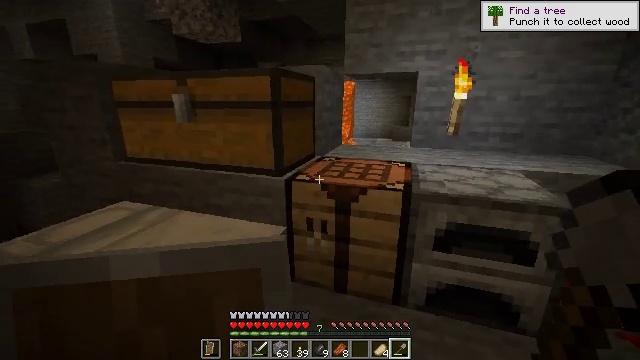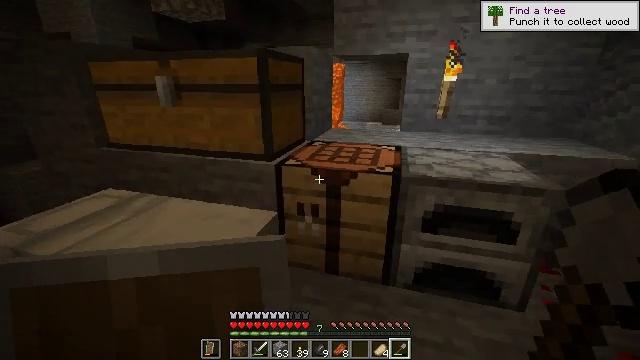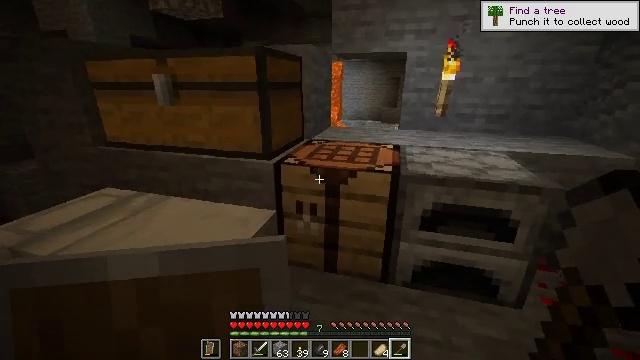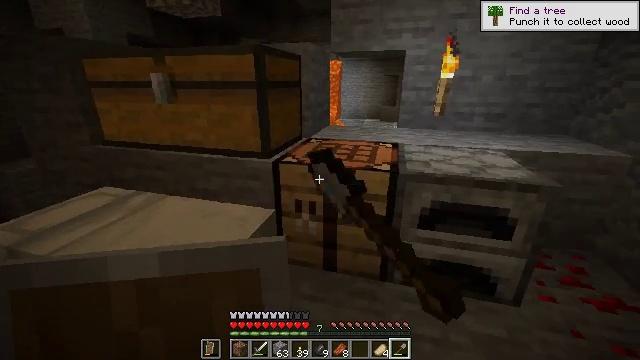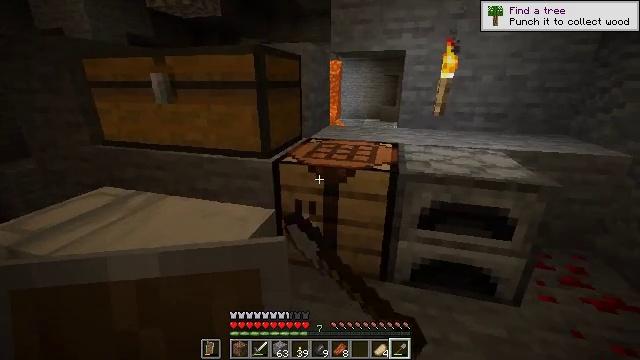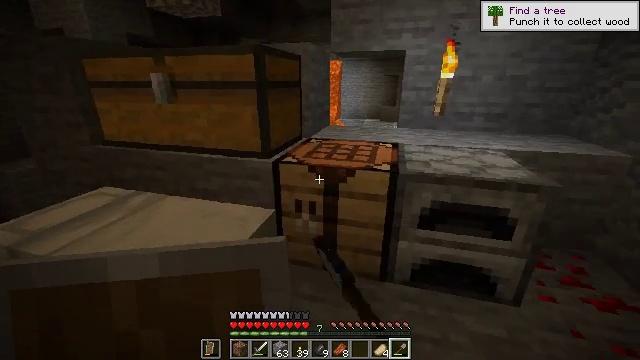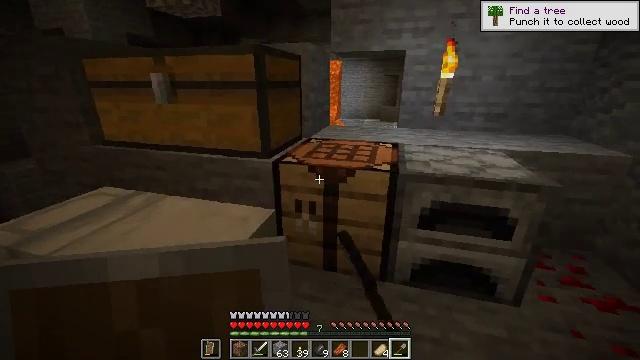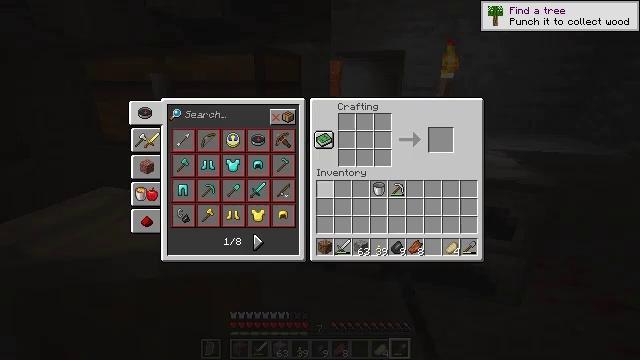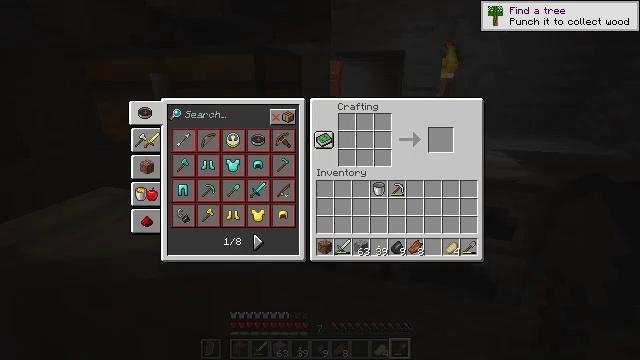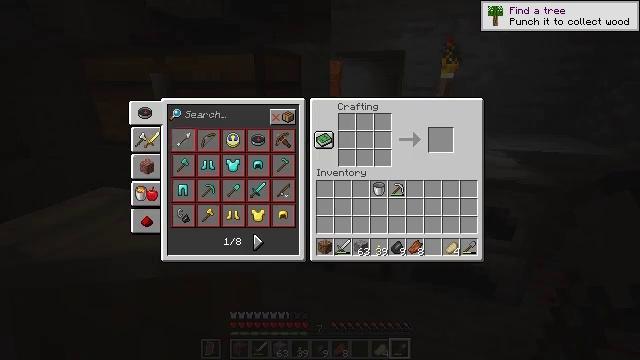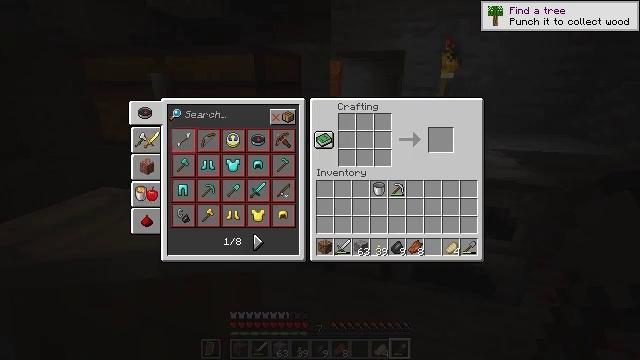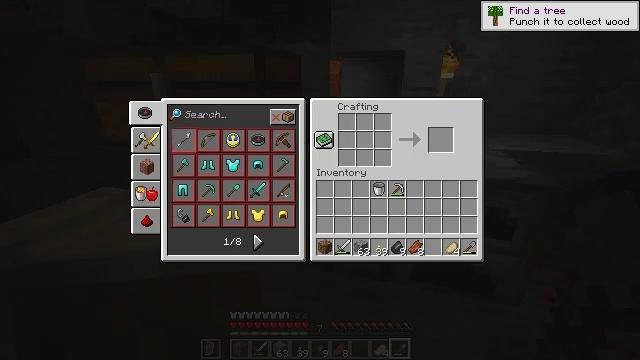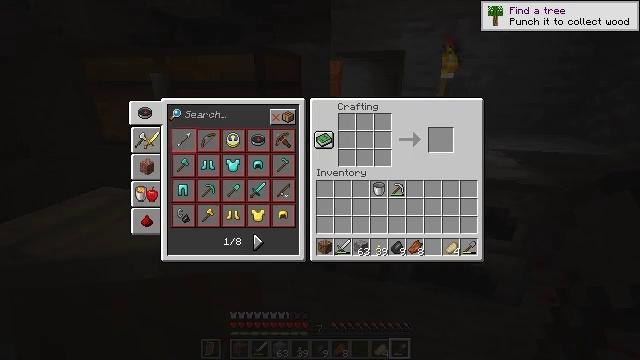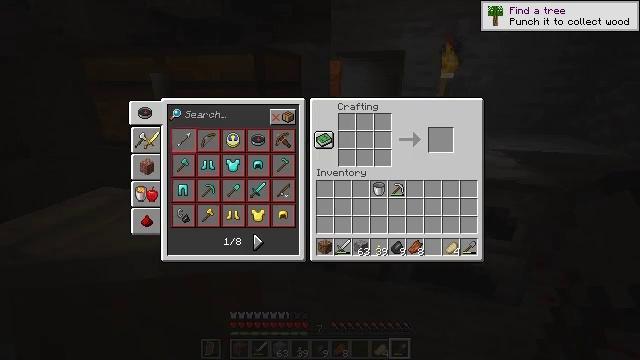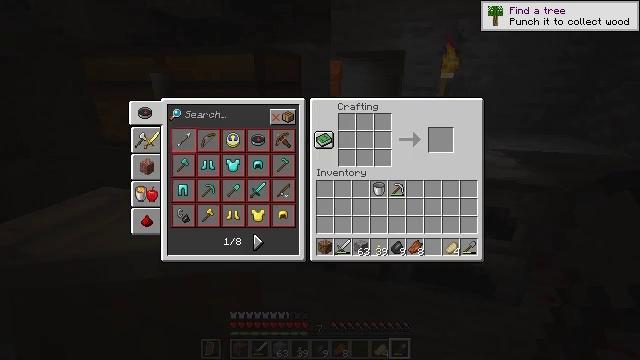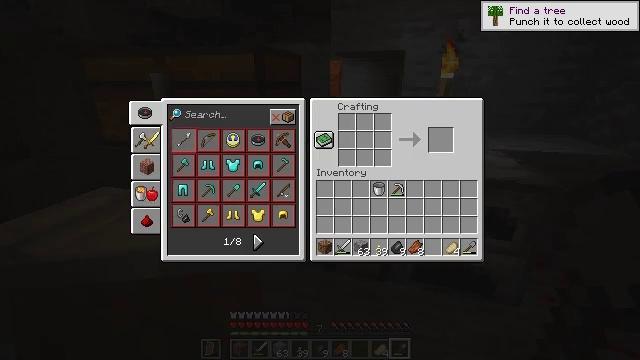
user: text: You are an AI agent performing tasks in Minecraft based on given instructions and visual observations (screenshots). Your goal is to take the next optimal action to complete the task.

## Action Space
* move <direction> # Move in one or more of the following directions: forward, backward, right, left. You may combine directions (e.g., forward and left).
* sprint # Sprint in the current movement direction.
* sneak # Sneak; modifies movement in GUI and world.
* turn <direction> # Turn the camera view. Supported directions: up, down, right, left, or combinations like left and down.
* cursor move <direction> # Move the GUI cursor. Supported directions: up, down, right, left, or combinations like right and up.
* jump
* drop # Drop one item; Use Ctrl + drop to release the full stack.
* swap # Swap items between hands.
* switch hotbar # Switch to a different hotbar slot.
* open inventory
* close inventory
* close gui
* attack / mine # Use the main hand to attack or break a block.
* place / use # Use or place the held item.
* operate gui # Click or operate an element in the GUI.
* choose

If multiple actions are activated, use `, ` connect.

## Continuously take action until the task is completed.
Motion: motion action
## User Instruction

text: Combine flint and an iron ingot to craft flint and steel.
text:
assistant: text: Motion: turn right and down
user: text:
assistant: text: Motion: use / place
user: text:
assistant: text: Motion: use / place
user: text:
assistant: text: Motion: use / place
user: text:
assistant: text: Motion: no_op
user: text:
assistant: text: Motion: no_op
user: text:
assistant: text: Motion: no_op
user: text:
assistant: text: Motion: no_op
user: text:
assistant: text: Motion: no_op
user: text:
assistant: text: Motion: no_op
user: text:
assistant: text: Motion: no_op
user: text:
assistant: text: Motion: no_op
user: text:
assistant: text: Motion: no_op
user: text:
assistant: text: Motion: turn right
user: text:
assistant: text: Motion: turn right
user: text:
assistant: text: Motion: no_op
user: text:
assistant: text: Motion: no_op
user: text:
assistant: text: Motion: no_op
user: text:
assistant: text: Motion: no_op
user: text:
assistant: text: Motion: no_op
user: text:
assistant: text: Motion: no_op
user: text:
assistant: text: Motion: no_op
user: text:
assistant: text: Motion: no_op
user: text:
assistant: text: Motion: open inventory
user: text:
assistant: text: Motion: turn left, open inventory
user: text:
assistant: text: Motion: turn left and up, open inventory
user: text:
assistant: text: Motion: turn left and up
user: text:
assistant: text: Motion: turn left and up
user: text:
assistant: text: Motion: turn up
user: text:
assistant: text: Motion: use / place